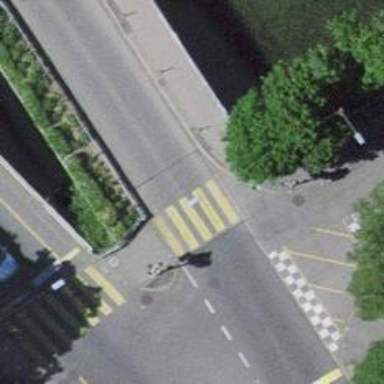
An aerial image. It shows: Crossing with traffic signals.